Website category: university
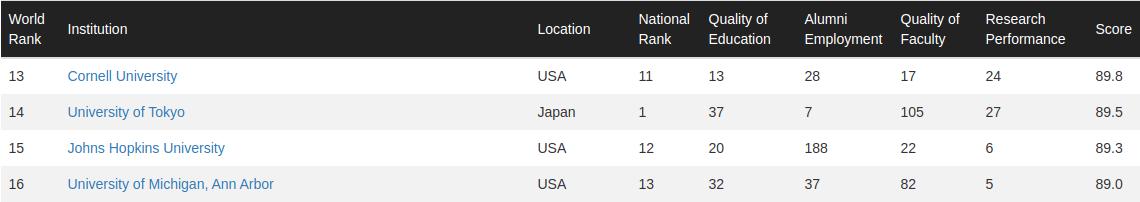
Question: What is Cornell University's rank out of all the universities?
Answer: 13

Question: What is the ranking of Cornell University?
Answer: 13

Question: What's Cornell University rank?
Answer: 13

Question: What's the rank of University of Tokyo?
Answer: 14

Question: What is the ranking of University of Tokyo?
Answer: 14

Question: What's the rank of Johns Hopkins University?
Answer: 15

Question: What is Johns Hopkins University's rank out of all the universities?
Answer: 15

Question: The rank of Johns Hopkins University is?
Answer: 15

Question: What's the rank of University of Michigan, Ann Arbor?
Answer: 16

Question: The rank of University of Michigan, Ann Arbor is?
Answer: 16

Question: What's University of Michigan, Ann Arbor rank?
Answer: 16

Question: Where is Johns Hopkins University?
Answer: USA

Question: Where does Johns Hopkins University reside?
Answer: USA

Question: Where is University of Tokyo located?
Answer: Japan

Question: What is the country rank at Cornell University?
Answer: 11

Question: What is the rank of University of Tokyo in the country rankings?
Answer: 1

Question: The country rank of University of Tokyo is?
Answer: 1

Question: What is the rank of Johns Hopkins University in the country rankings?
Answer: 12

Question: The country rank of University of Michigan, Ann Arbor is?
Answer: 13

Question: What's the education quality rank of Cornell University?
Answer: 13

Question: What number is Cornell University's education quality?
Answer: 13

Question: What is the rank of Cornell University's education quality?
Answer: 13

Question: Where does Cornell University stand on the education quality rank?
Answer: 13

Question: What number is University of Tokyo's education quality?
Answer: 37

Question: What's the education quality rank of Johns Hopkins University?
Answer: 20

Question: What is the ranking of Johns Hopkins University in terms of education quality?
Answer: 20

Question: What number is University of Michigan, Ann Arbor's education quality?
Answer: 32

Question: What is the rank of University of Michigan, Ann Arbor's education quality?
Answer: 32

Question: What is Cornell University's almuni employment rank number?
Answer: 28

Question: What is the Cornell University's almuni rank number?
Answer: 28

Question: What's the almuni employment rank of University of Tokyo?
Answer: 7

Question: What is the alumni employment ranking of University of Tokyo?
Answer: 7

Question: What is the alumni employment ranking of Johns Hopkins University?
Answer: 188

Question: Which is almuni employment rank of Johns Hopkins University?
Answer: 188

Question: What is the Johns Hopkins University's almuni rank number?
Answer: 188

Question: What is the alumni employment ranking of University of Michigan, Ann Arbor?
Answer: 37

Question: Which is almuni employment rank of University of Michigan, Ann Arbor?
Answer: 37

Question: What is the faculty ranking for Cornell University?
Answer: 17

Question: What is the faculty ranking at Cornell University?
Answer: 17

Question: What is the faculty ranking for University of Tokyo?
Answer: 105

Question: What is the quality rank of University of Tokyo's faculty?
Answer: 105

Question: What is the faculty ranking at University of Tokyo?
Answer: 105

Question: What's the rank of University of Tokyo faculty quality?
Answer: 105

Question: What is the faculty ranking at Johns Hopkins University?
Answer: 22

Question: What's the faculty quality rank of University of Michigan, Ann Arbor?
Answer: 82

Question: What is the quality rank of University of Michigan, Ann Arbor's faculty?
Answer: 82

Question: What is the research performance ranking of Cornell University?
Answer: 24

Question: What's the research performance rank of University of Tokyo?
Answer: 27

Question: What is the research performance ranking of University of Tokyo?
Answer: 27

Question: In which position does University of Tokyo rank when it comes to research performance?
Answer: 27

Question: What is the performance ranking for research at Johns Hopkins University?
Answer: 6

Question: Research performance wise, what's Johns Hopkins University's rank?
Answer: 6

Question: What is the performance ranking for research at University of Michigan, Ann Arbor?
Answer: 5

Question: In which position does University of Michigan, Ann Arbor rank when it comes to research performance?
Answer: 5

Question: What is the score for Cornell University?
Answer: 89.8

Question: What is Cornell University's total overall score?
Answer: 89.8

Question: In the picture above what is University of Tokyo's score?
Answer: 89.5

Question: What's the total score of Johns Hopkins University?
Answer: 89.3

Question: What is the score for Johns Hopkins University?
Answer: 89.3

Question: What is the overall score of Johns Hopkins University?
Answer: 89.3

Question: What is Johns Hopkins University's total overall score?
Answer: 89.3

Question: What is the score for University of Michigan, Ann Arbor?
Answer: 89.0

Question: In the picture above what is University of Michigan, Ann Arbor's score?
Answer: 89.0

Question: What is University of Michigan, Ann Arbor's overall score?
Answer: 89.0